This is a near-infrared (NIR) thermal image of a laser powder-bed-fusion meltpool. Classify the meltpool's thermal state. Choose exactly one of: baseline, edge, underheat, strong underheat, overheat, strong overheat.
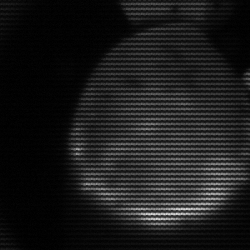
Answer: edge